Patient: sex M, age 54
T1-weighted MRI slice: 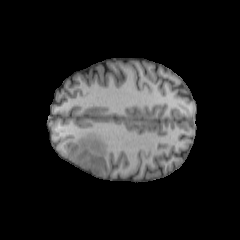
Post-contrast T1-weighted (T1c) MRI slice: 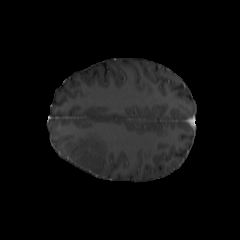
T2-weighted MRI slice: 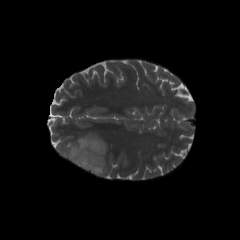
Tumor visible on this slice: yes
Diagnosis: Astrocytoma, IDH-wildtype
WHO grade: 3